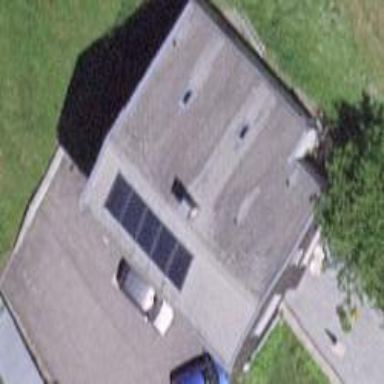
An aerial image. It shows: Detached building.